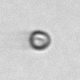
Label: nanoplankton_mix